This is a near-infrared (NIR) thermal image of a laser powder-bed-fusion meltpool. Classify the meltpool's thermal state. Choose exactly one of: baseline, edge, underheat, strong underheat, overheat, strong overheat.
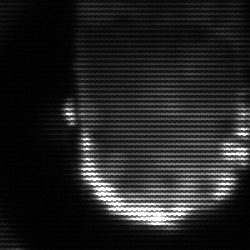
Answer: baseline